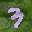
Label: 3